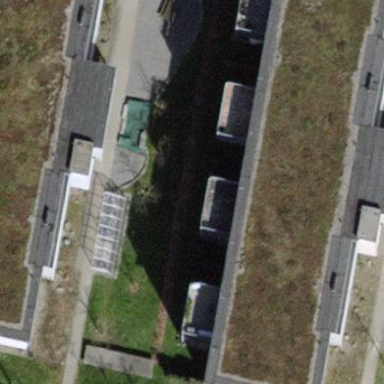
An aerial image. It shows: Image showing building with apartments.